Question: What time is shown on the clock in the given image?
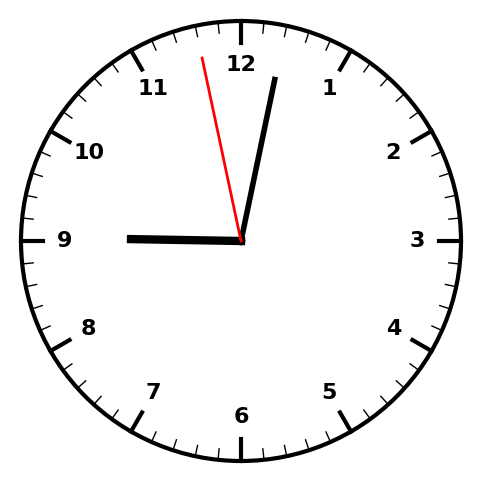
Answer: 09:01:58